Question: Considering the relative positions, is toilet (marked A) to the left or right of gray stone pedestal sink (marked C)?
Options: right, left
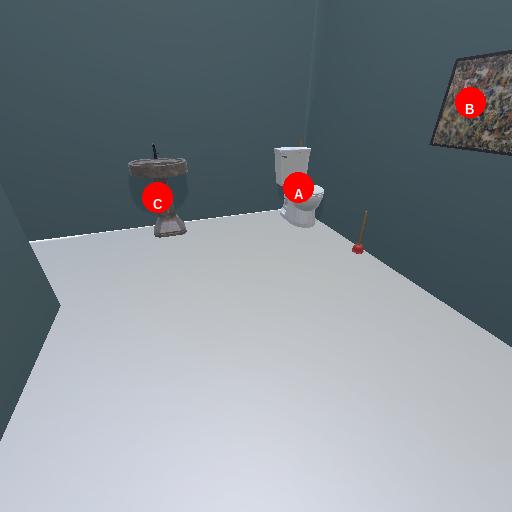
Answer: right